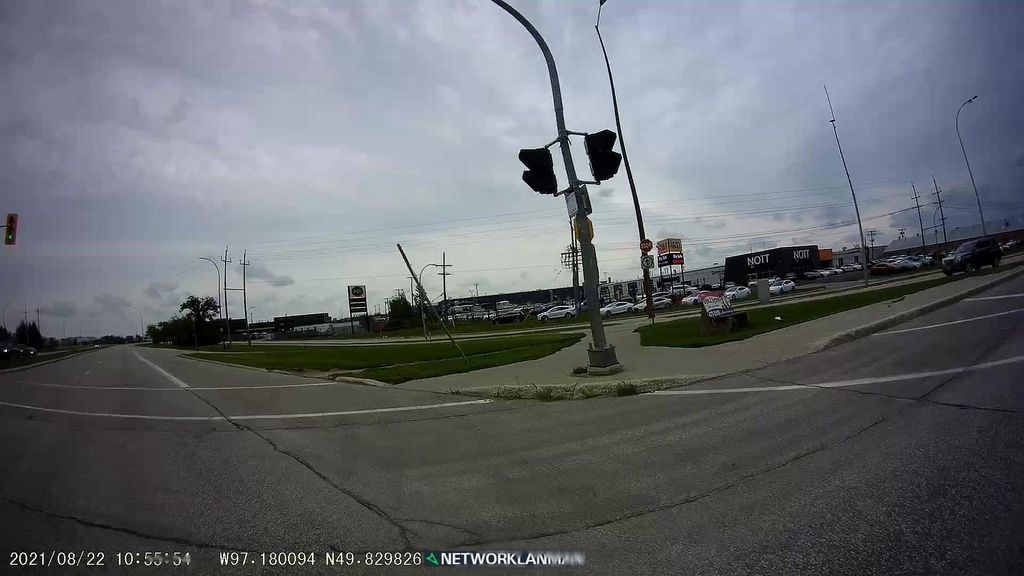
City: winnipeg